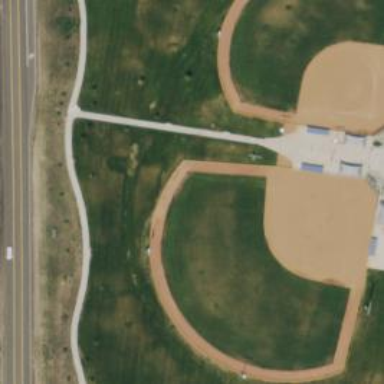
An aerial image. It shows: Baseball pitch for leisure land.